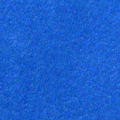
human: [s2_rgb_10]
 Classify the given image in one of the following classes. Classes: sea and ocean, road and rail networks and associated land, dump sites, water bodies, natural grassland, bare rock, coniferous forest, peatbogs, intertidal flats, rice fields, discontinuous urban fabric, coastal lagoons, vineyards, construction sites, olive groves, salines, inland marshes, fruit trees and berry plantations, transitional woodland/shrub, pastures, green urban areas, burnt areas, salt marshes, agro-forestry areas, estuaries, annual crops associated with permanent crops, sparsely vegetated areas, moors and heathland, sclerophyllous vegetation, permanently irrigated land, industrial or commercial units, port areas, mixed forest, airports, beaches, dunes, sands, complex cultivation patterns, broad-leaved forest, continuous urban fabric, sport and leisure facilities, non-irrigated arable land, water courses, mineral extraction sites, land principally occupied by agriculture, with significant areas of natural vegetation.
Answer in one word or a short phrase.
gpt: sea and ocean